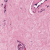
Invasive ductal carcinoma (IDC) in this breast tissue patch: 0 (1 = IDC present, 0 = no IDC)